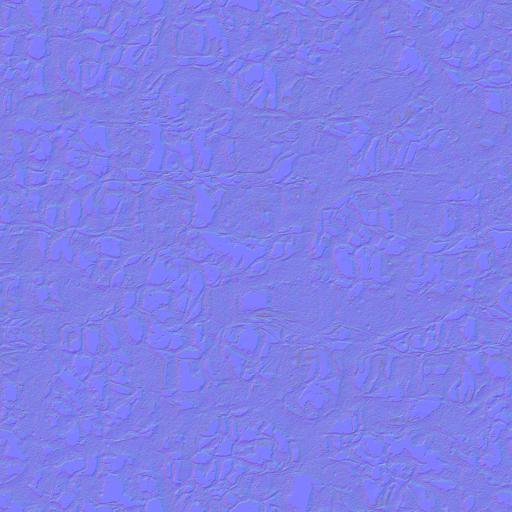
foam ocean sea soap